Field crop: maize
Growth stage: 2
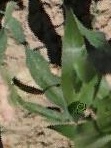
Species: maize